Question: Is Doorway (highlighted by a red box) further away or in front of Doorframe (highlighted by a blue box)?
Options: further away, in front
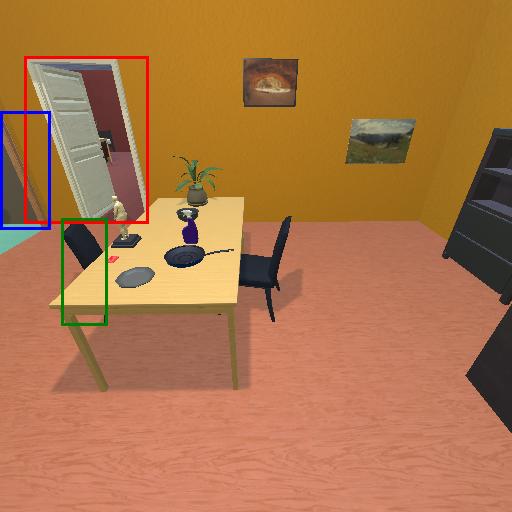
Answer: further away